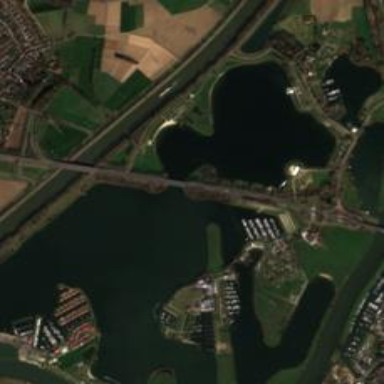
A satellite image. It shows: Fairway waterway.